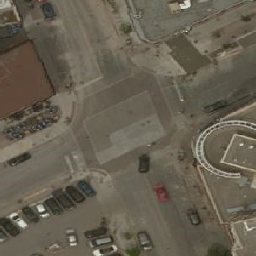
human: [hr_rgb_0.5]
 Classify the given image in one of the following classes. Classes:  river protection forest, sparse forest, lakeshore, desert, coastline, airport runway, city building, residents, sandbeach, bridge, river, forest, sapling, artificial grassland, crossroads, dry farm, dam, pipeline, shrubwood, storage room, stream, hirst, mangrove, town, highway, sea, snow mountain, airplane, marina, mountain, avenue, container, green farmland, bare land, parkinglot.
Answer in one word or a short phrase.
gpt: crossroads